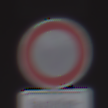
Verkehrszeichen: VerbotFahrzeugeAllerArt
Zusatzzeichen unten: SonstigeFahrzeugePersonengruppenFrei1
Umgebung: Outdoor, Urban
Tageszeit: SunriseSunset
Wetter: PartlyCloudy
Licht: Natural
Jahreszeit: NotSpecified
Kontrast: LowContrast